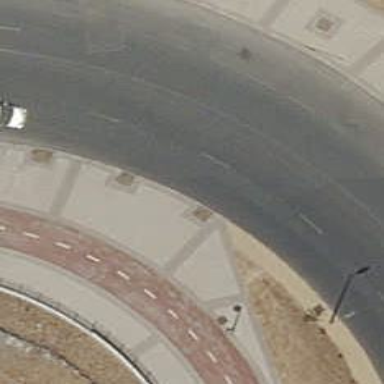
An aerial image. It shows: Kerb serving as barrier.